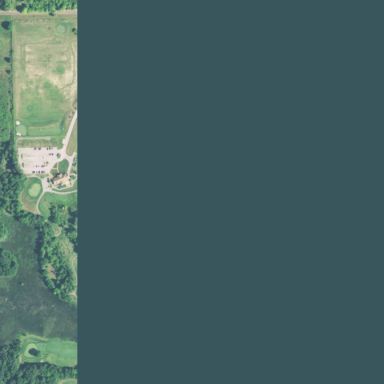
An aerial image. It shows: Golf course.